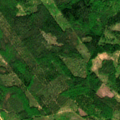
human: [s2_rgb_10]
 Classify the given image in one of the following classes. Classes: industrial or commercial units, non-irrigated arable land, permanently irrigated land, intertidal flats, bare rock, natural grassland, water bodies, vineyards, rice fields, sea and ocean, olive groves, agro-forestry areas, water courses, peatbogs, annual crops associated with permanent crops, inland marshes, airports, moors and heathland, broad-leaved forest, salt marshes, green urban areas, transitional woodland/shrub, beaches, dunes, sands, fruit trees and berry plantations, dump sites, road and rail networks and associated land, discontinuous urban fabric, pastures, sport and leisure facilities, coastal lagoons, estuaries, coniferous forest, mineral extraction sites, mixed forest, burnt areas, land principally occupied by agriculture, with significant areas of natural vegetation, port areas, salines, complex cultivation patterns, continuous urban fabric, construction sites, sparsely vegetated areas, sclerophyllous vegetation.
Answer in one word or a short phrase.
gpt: coniferous forest, mixed forest, transitional woodland/shrub